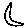
Label: moon